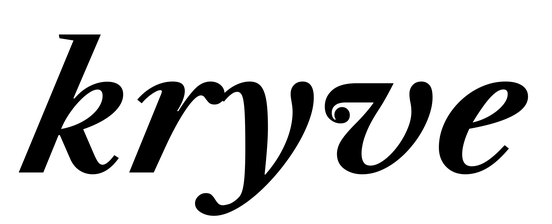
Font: LibreCaslonText-Italic_Bold_Italic